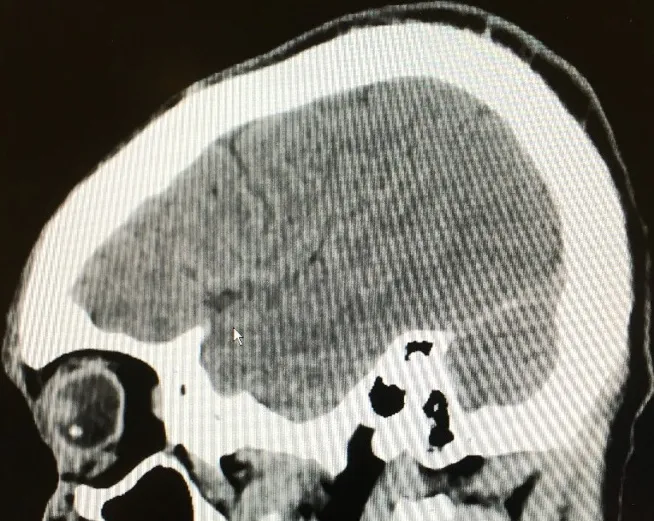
A foreign body seen within the globe on CT-imaging.
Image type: radiology (ct)